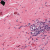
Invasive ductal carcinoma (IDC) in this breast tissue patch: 0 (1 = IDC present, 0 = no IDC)